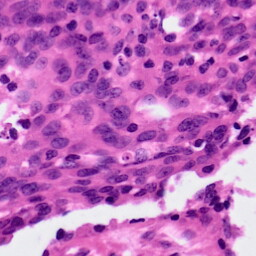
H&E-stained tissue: Ovarian